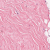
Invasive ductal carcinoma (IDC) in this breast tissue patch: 0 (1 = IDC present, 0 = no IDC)